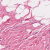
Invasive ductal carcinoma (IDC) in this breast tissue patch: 0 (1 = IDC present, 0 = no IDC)